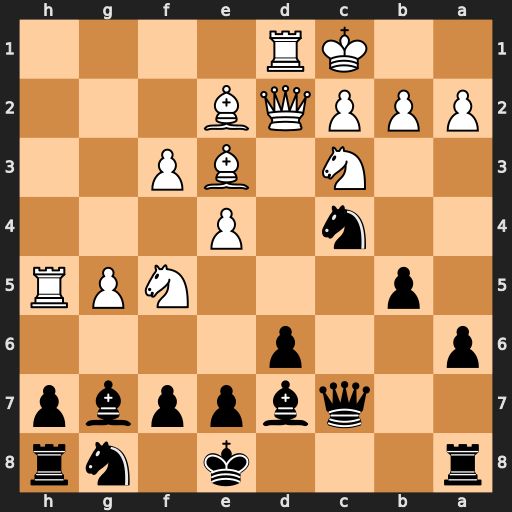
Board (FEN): r3k1nr/2qbppbp/p2p4/1p3NPR/2n1P3/2N1BP2/PPPQB3/2KR4
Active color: b
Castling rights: kq
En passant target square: -
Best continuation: Nxd2 Nxg7+ Kf8